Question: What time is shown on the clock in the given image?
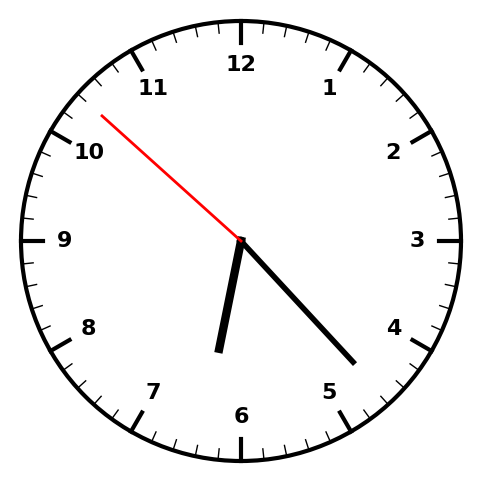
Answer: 06:22:52